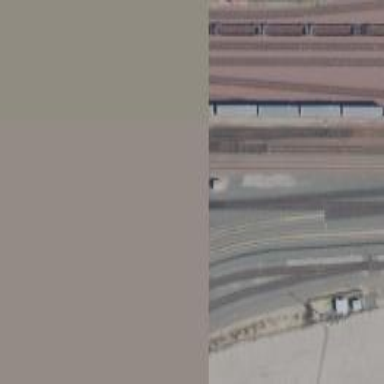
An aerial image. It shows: Railway junction.